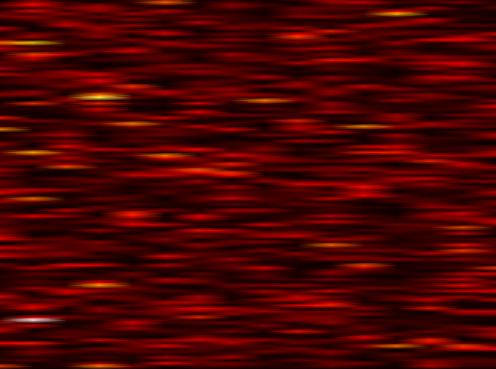
Label: FOFDM